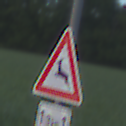
Verkehrszeichen: WildwechselRechts
Zusatzzeichen unten: LaengeEinerStrecke2
Umgebung: Outdoor, Nature
Tageszeit: SunriseSunset
Wetter: PartlyCloudy
Licht: Natural
Jahreszeit: NotSpecified
Kontrast: MediumContrast